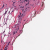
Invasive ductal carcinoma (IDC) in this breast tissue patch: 0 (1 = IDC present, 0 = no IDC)